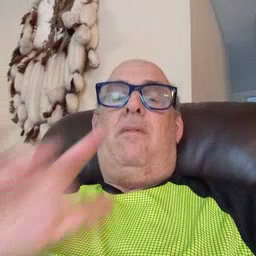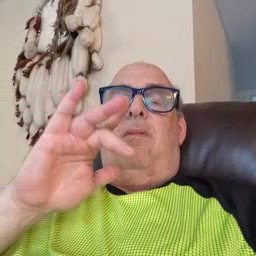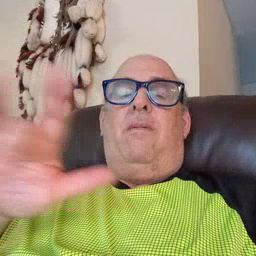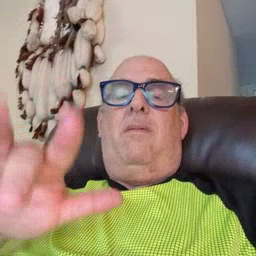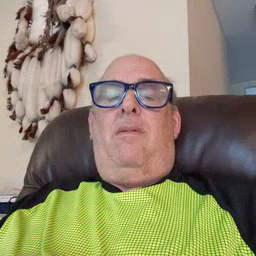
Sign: empty